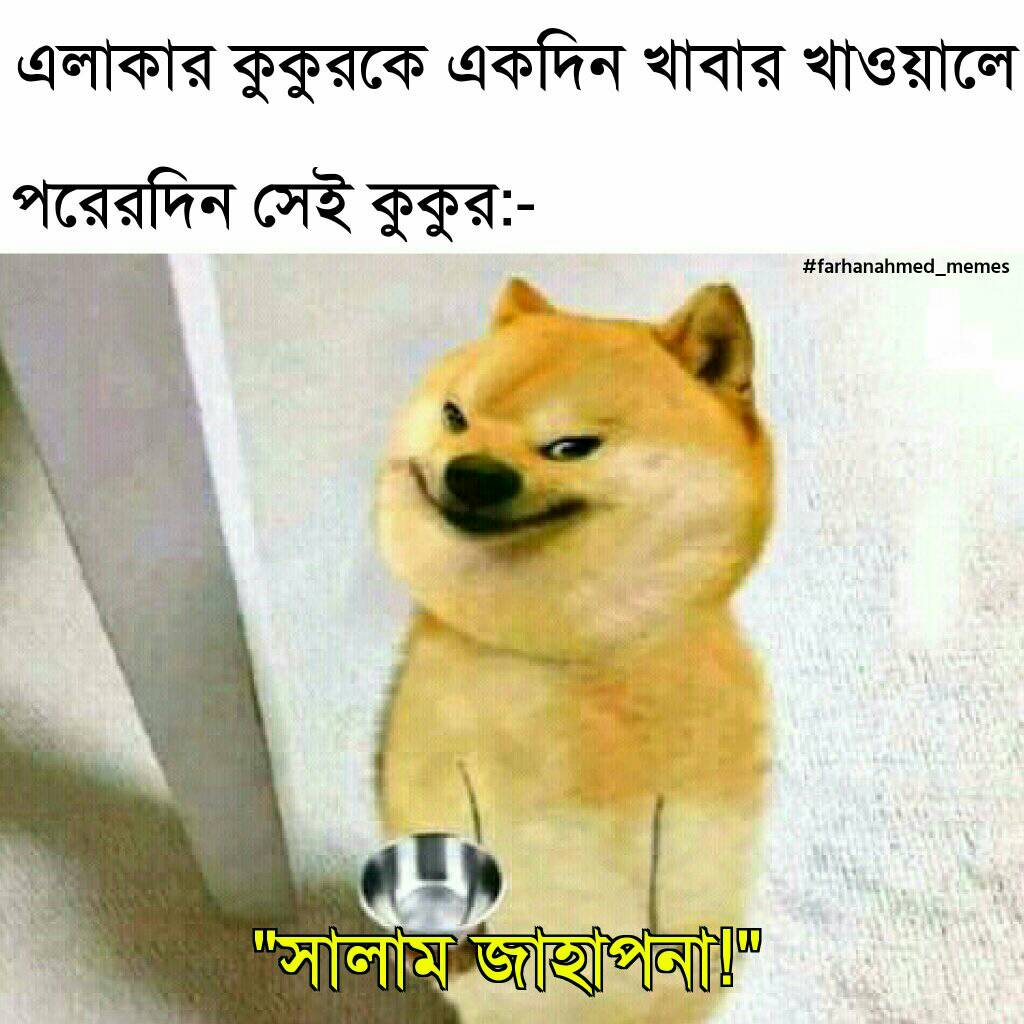
Text: এলাকার কুকুরকে একদিন খাবার খাওয়ালে পরেরদিন সেই কুকুর:- "সালাম জাহাপনা!"
Label: Non Hate